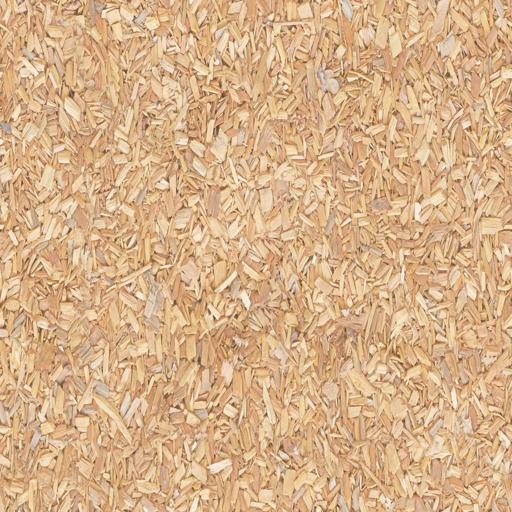
Tags: chips ground wood wooden